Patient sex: M
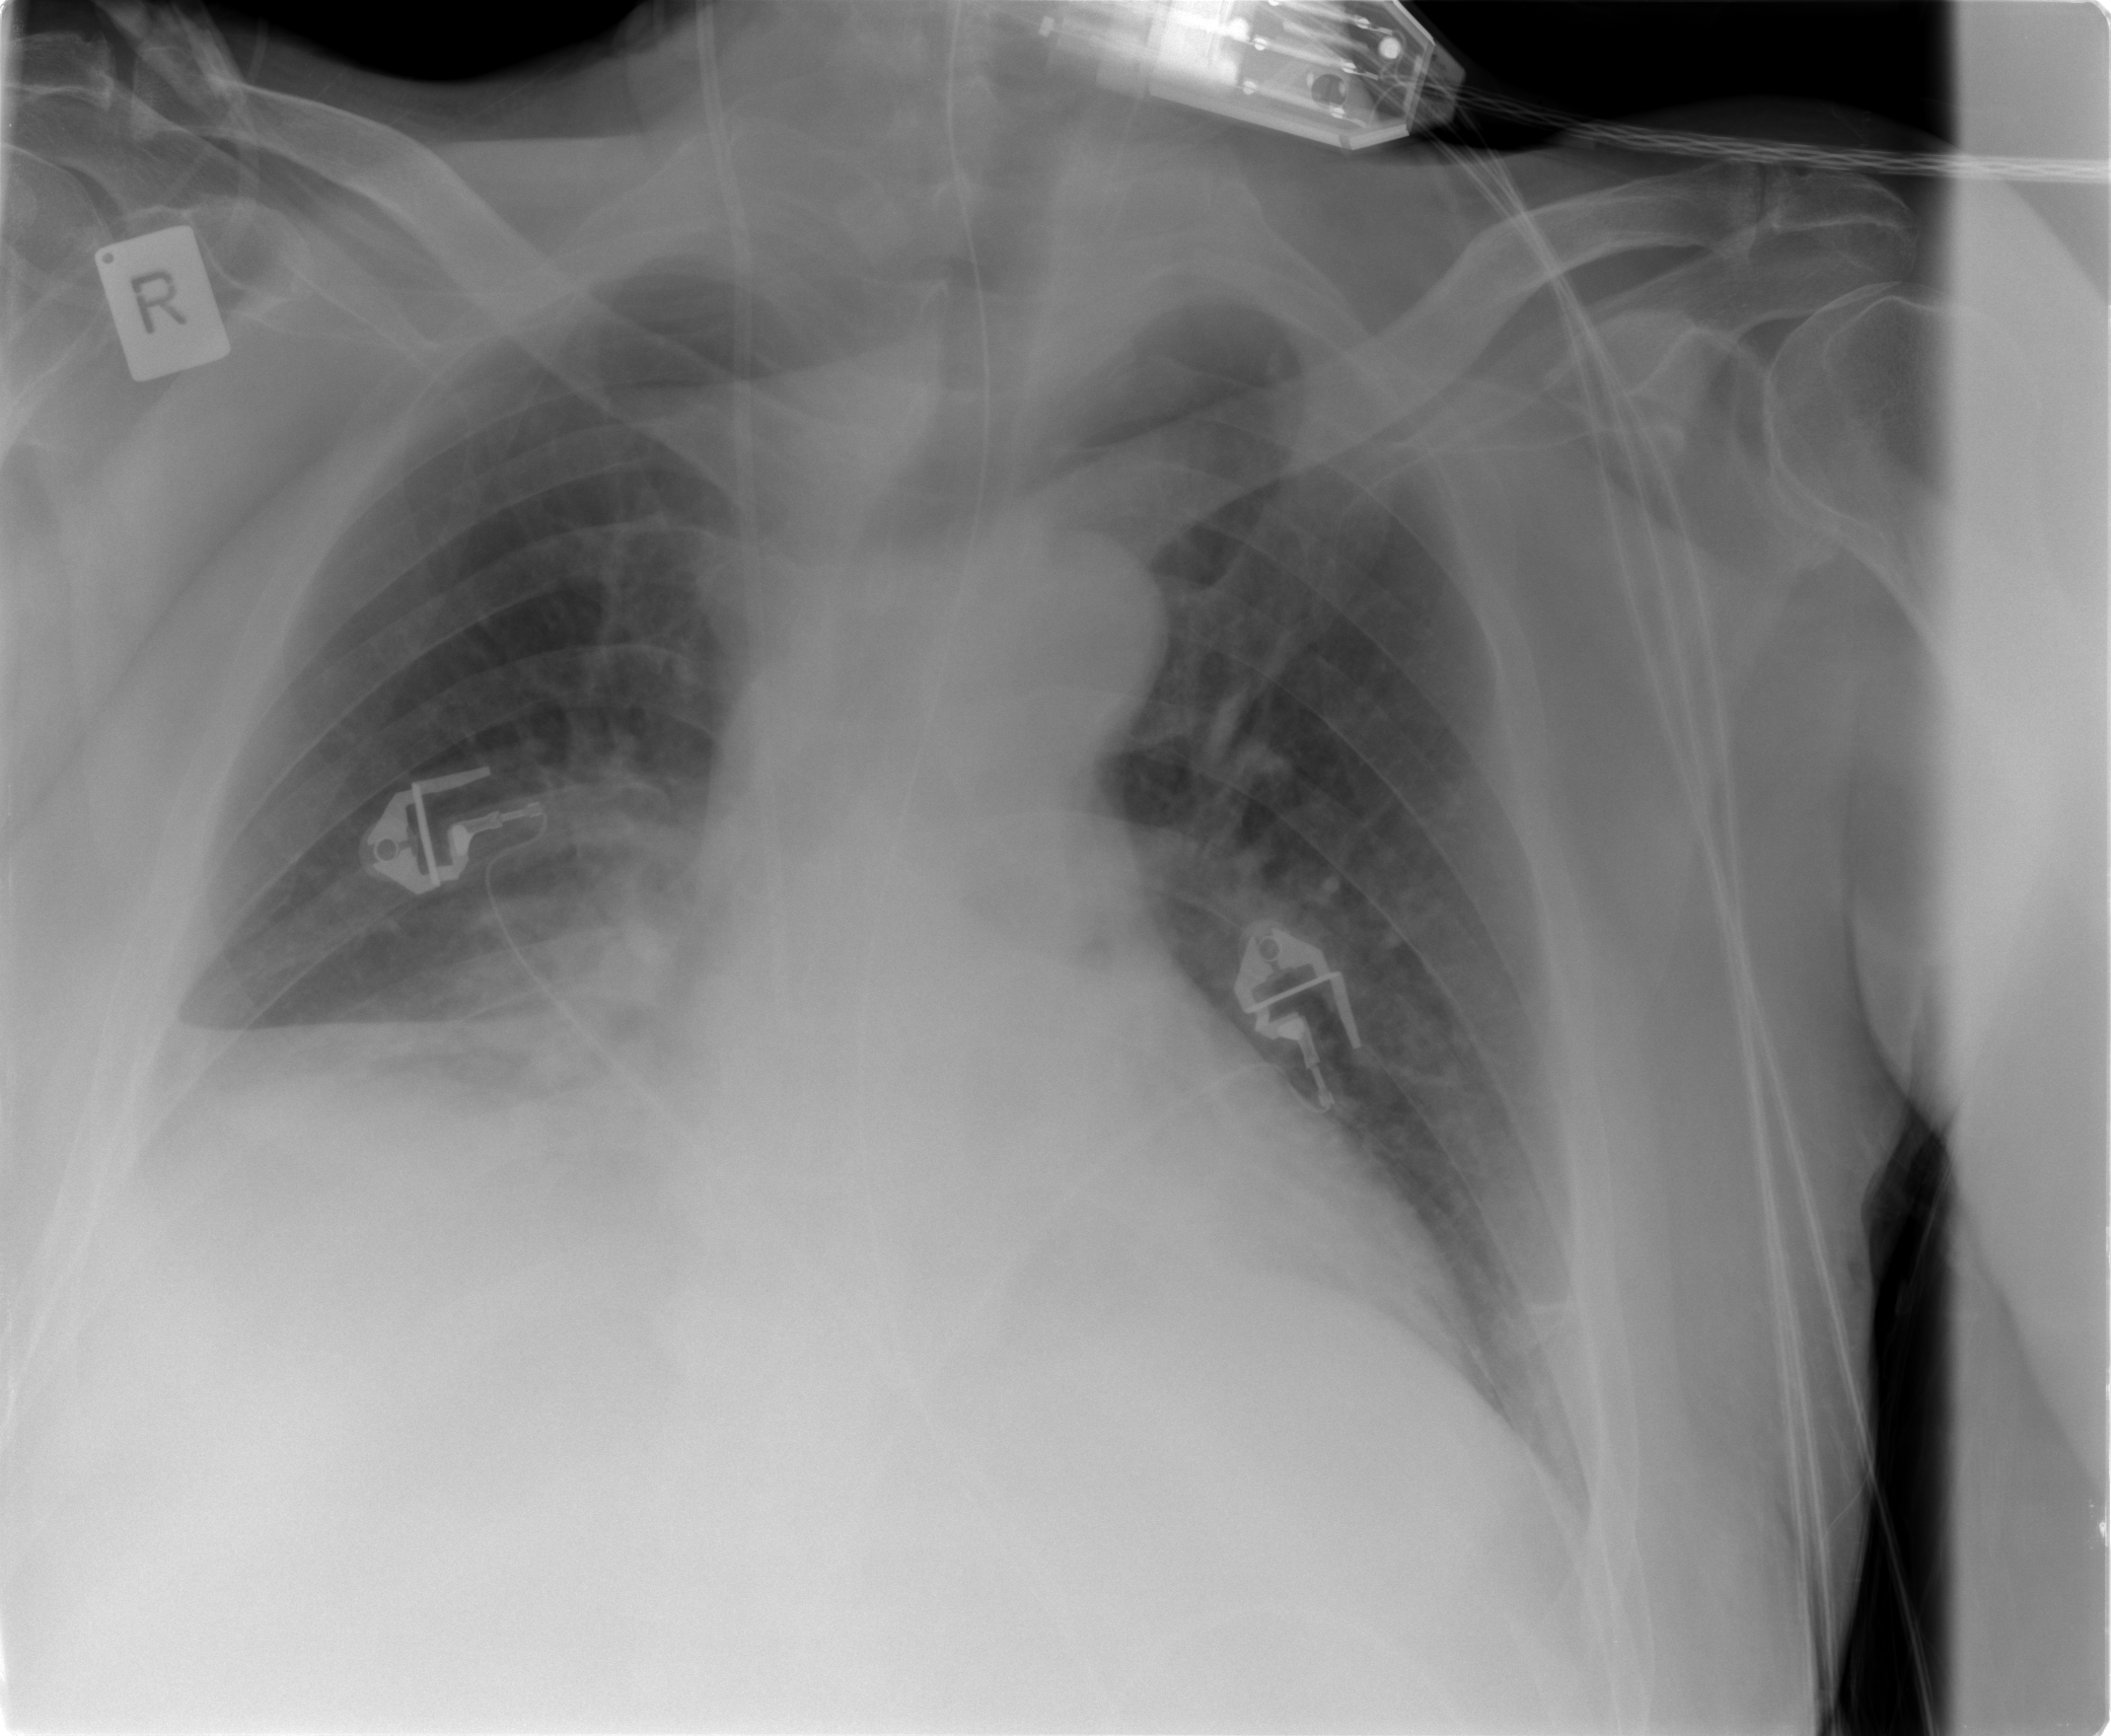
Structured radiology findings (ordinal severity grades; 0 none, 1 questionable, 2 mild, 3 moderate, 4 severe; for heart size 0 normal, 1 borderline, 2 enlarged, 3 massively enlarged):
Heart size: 2
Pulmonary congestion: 2
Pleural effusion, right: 1
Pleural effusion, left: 0
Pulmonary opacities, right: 0
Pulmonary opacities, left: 0
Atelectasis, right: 3
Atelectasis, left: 0